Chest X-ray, AP view. Patient: 68 years old, sex F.
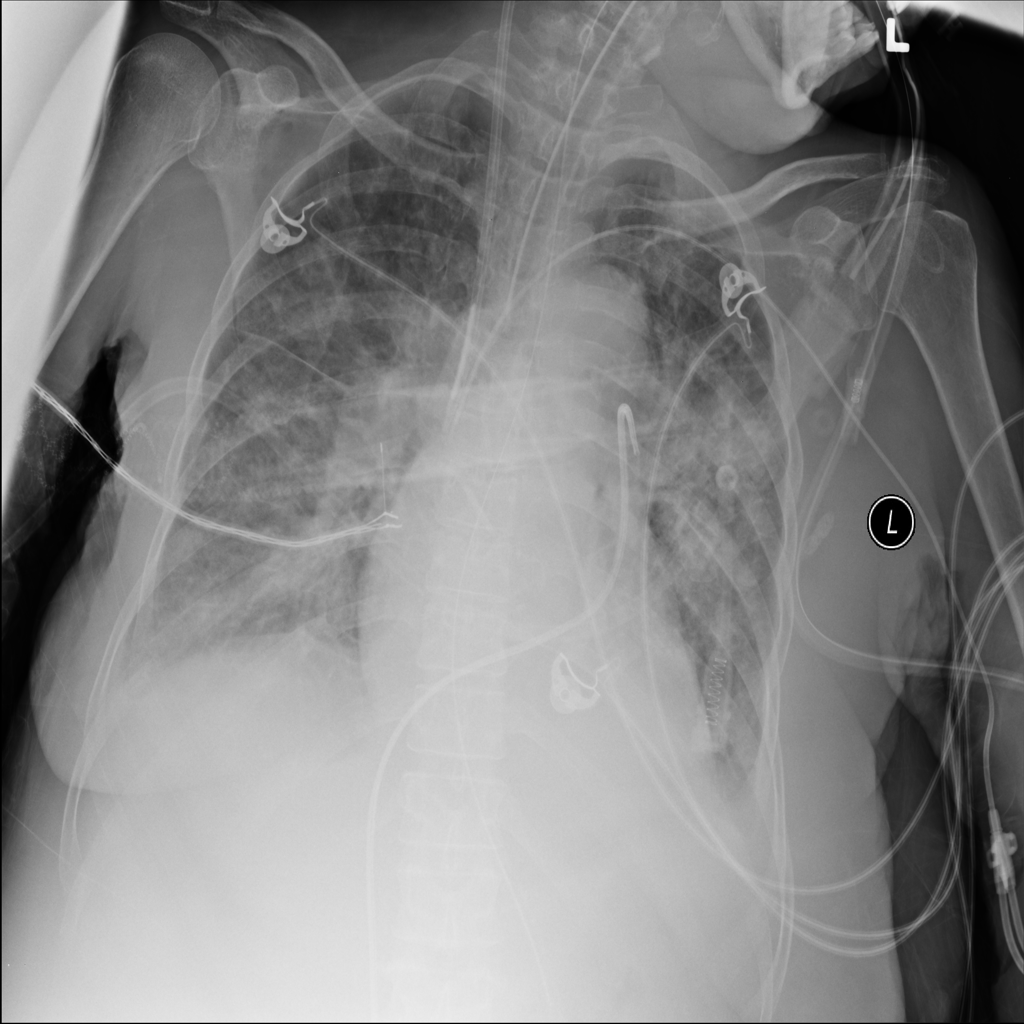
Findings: No Finding